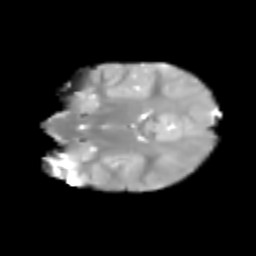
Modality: T2w
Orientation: coronal
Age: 6
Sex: female
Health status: healthy